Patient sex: M
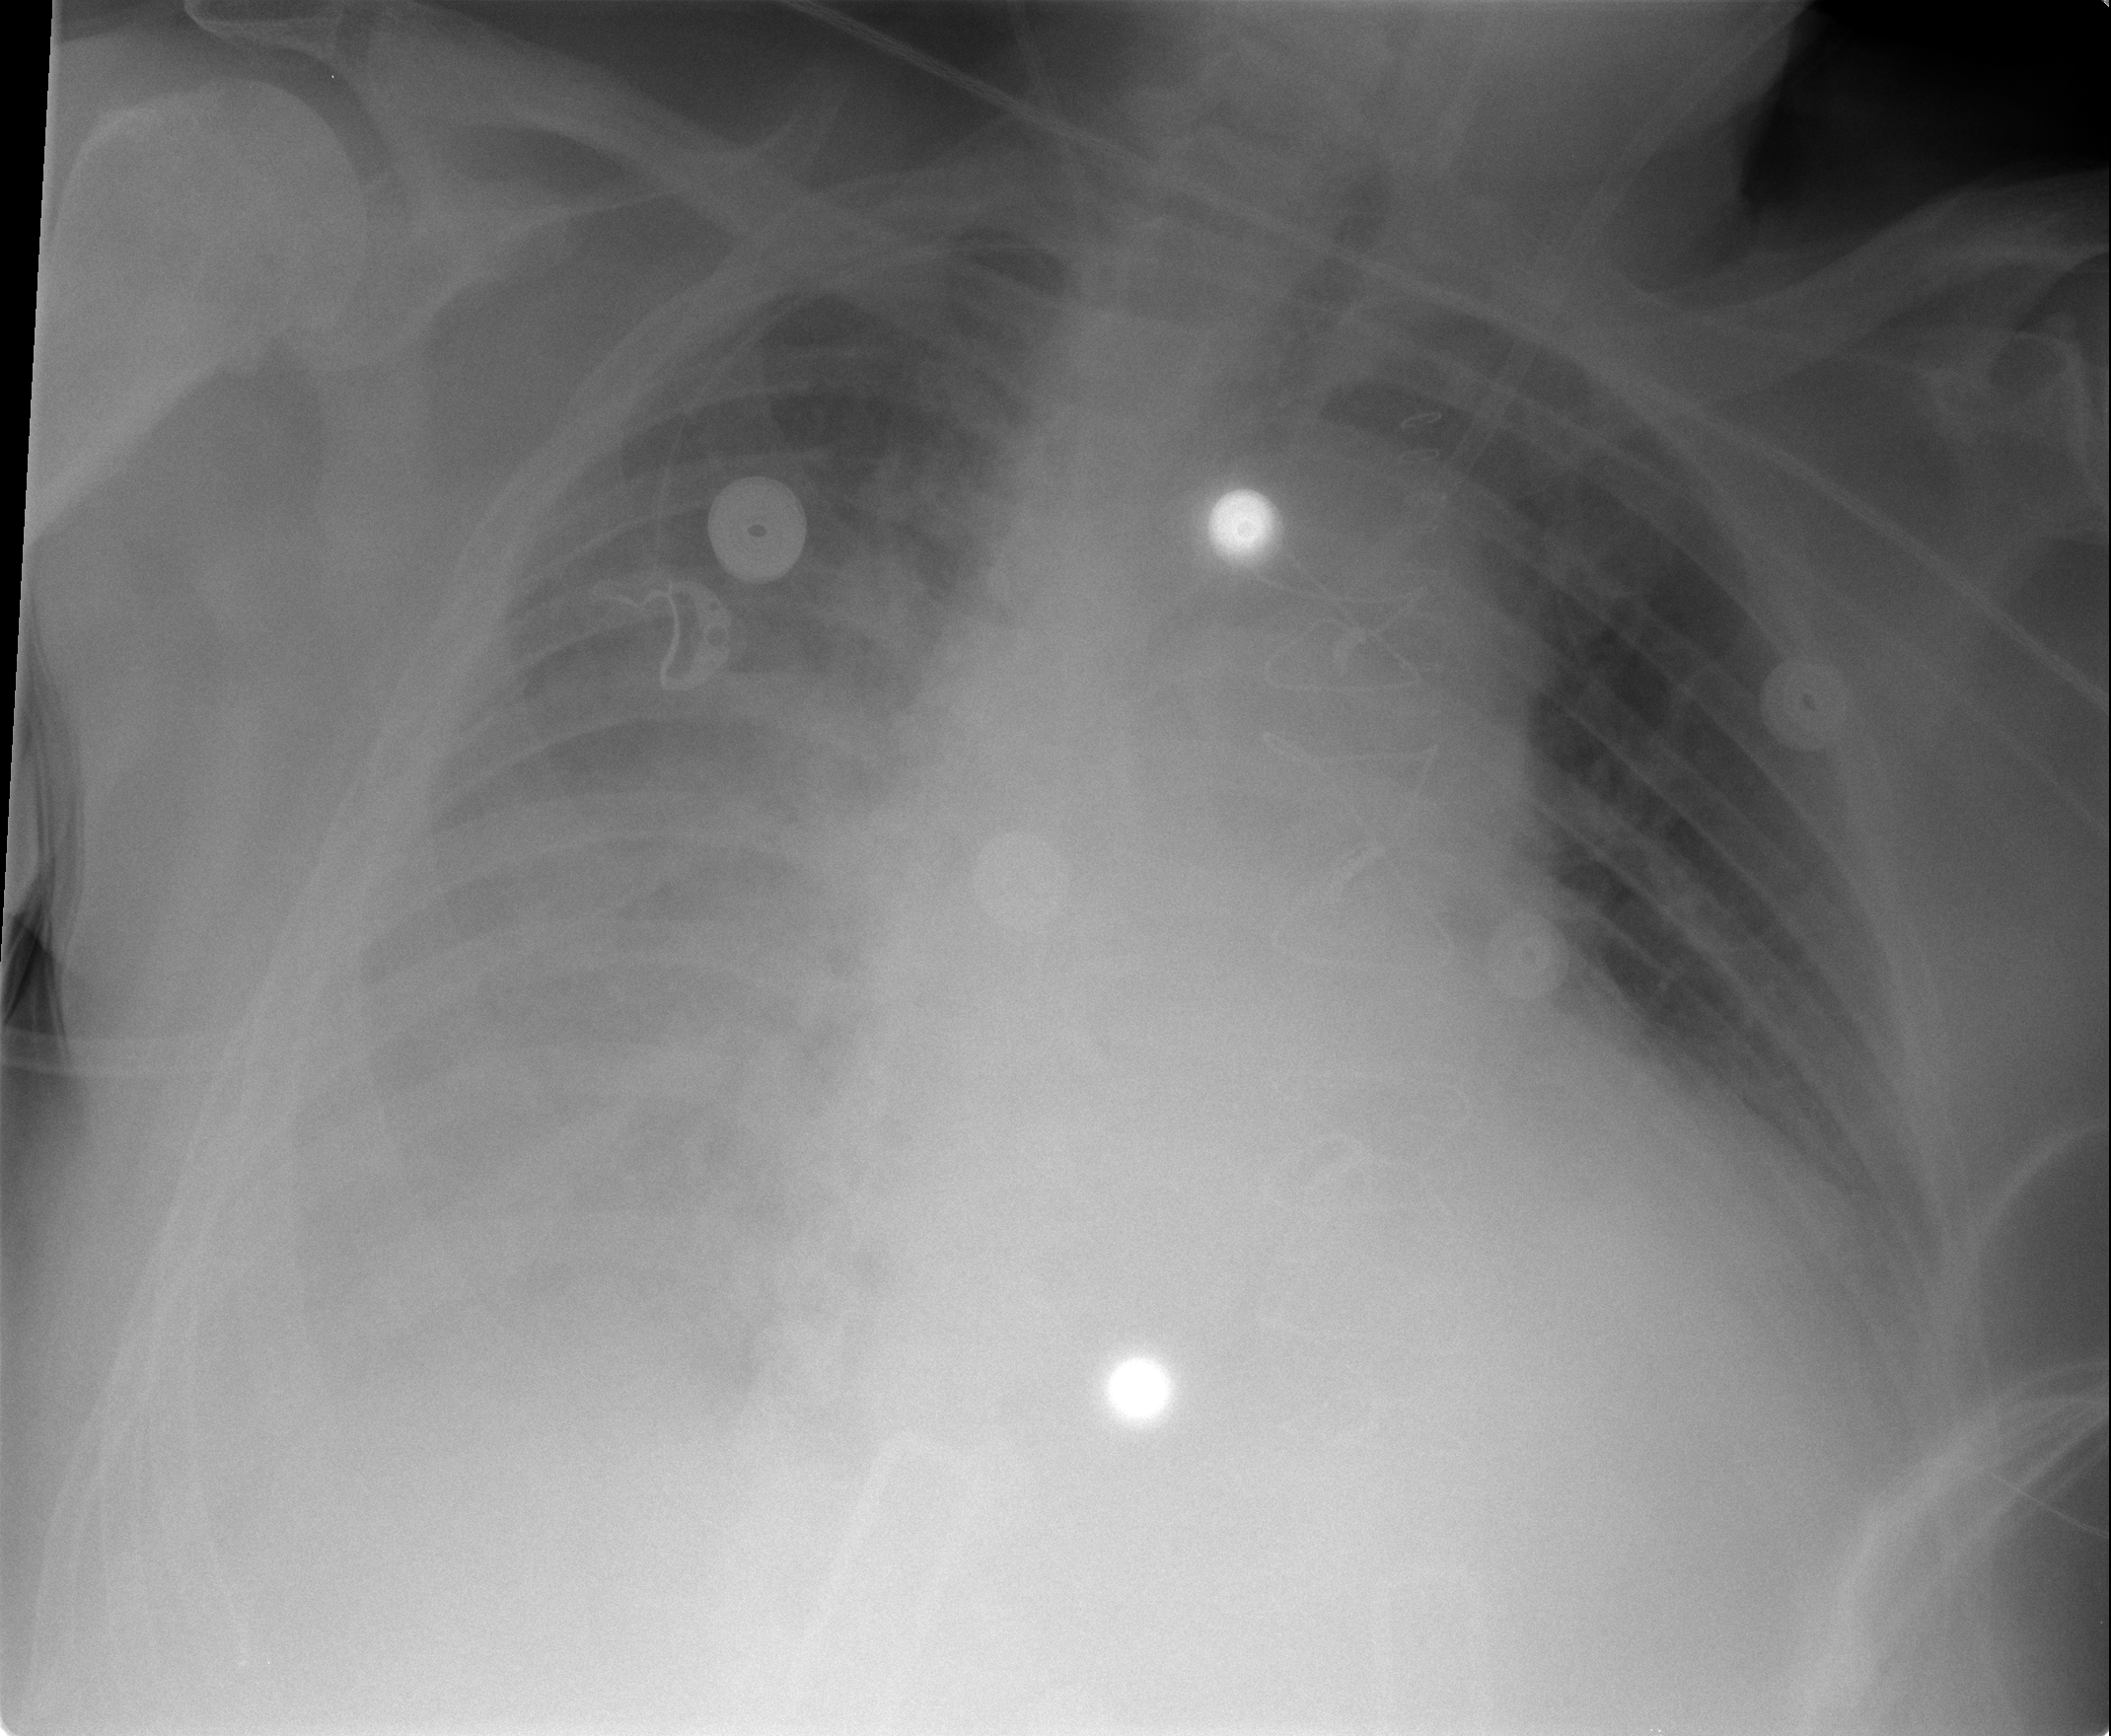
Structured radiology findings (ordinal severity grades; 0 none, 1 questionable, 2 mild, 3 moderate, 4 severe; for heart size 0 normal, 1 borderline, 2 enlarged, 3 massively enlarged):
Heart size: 2
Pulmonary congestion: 2
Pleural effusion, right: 3
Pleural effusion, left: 2
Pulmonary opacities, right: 0
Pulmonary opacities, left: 0
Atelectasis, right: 2
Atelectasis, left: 2